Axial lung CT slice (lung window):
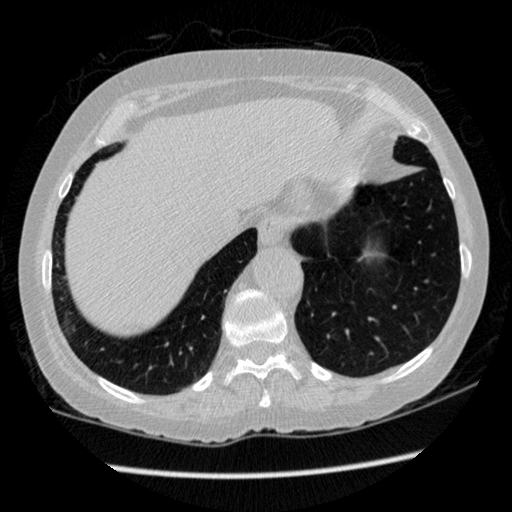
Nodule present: no